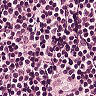
Metastatic tissue present: no